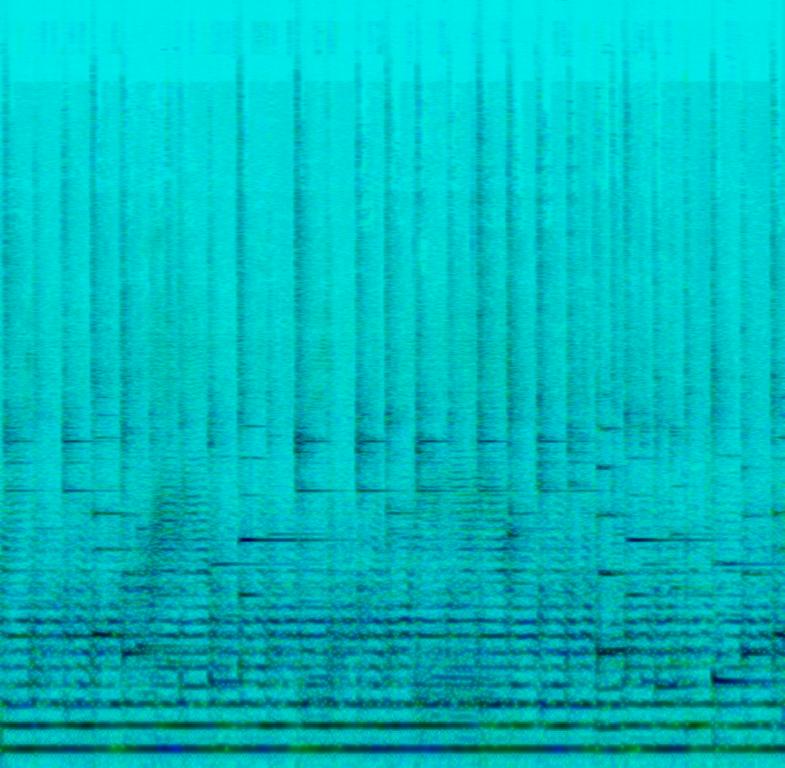
This instrumental song features a didgeridoo being played by the vibrating of the lips. This features a continuous droning sound inter-spread with bass sounds. This is accompanied by a handpan playing the percussion and backing notes. This song can be played in a movie featuring a tribal initiation ritual.